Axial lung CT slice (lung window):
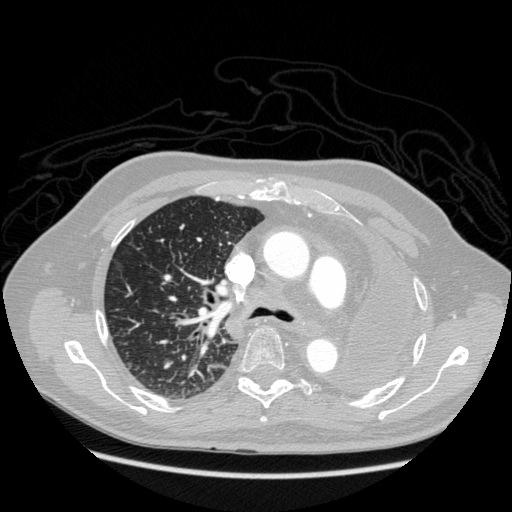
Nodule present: no